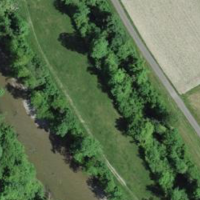
EUNIS habitat code: 25
Species observed at this site:
Prunus padus